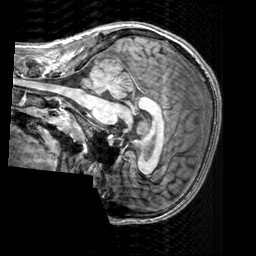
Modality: T1w
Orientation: sagittal
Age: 19
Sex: male
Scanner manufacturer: siemens
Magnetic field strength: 3 T
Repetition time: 2.3 s
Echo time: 0.00303 s